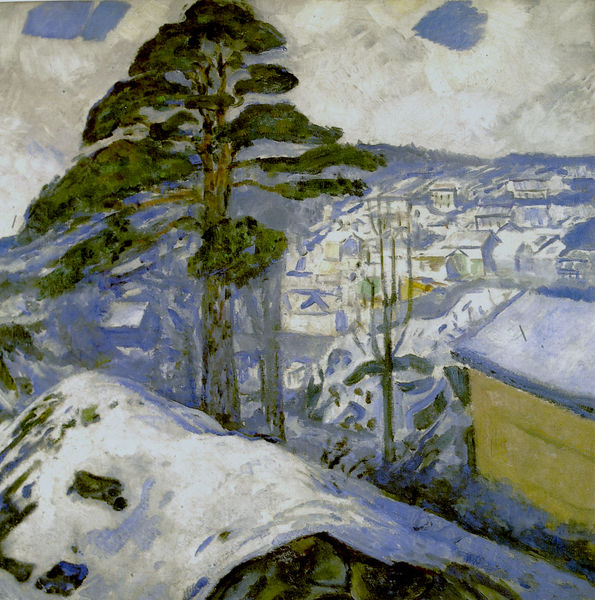
Titel: Winter in Kragerö
Künstler: Edvard Munch
Standort: Oslo
Institution: Munch-Museet
Schlagwörter: baum, blau, himmel, laub, weiß, wolken, bäume, gelb, grün, impressionismus, landschaft, stadt, äste, fenster, grau, schwarz, dach, haus, schnee, wolke, beige, ast, häuser, krone, dorf, dächer, winter, zeder, sadt